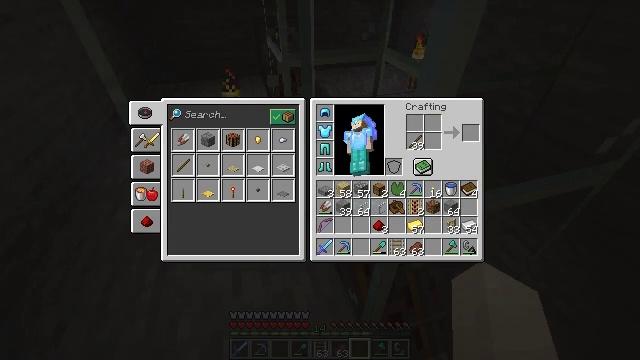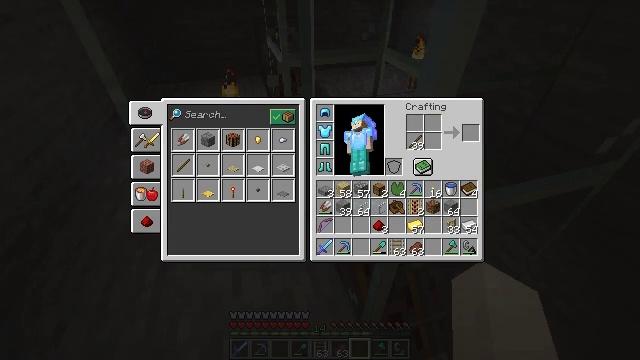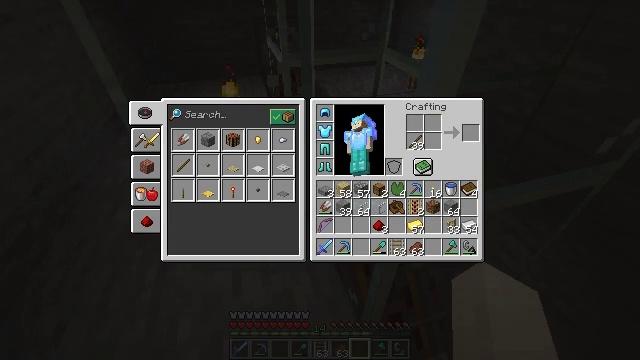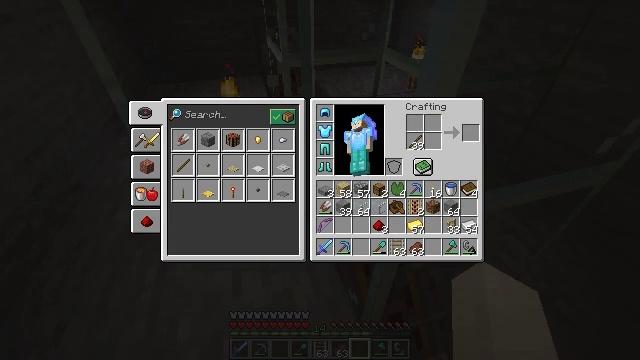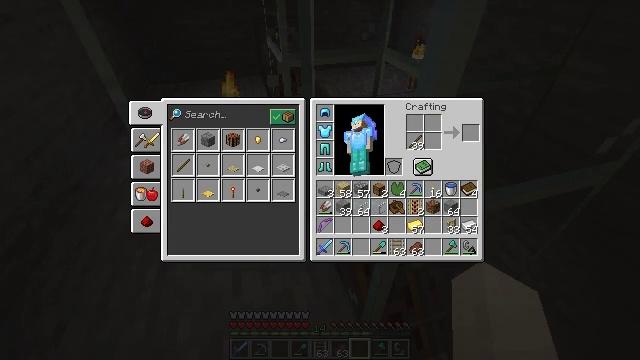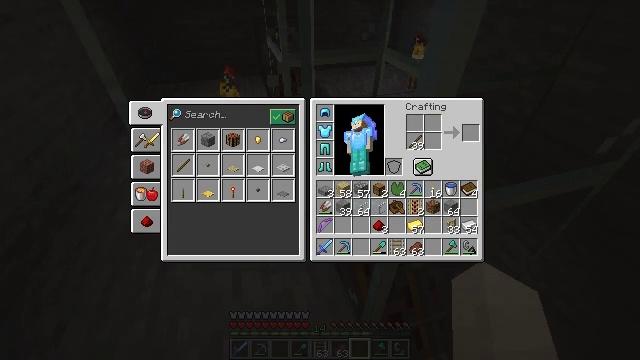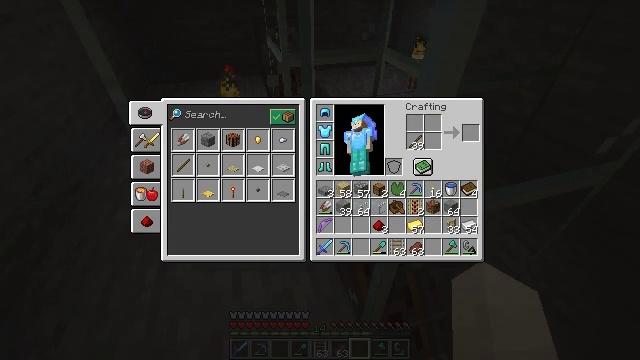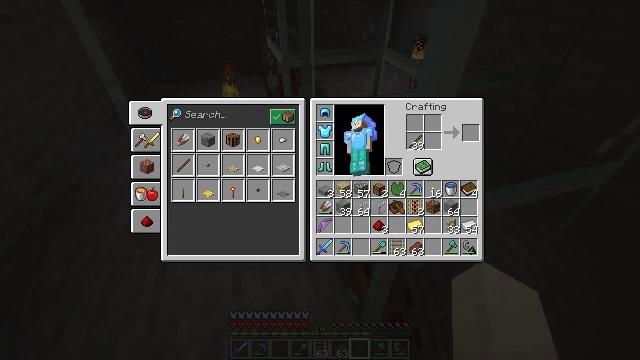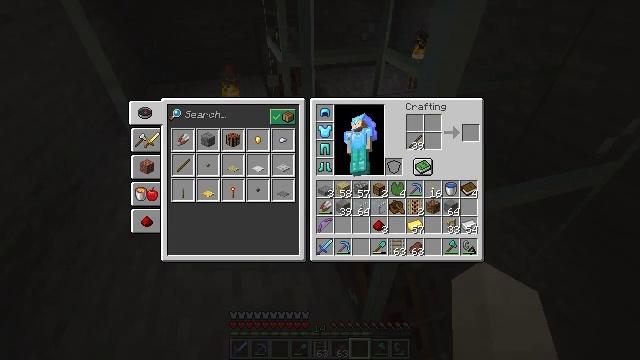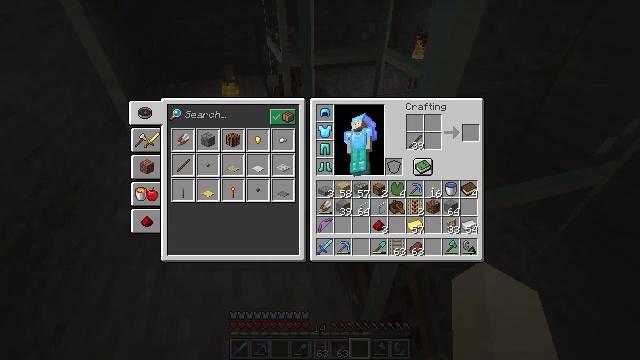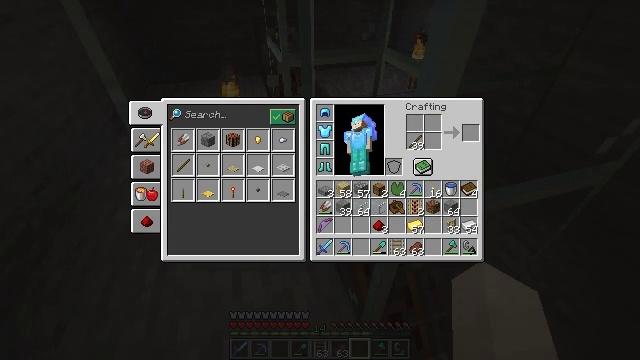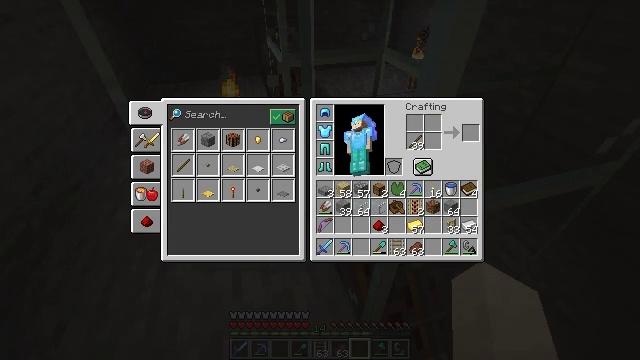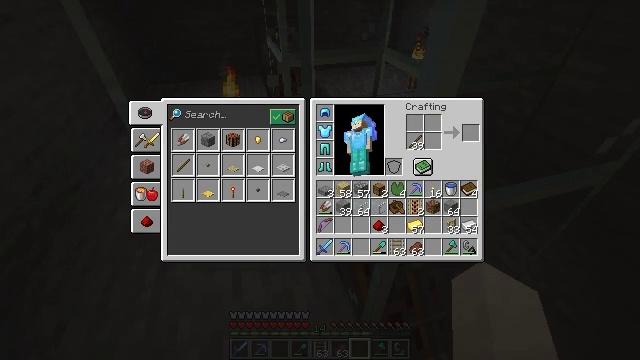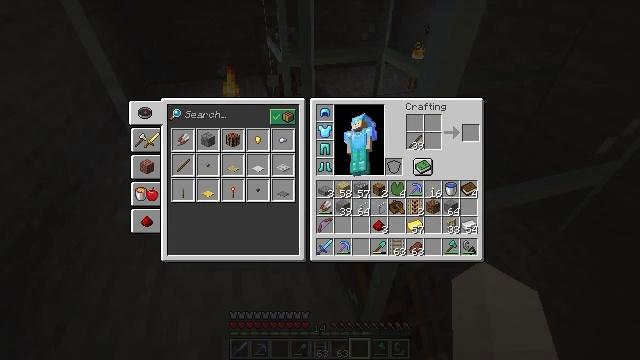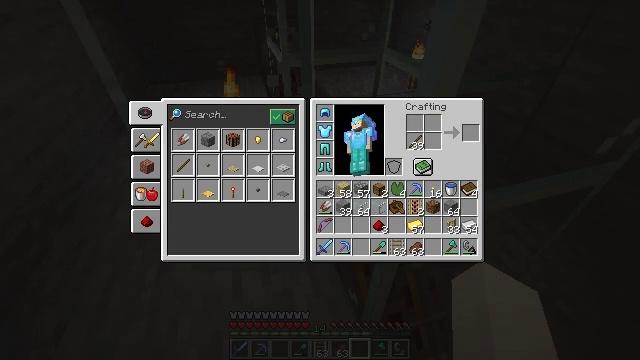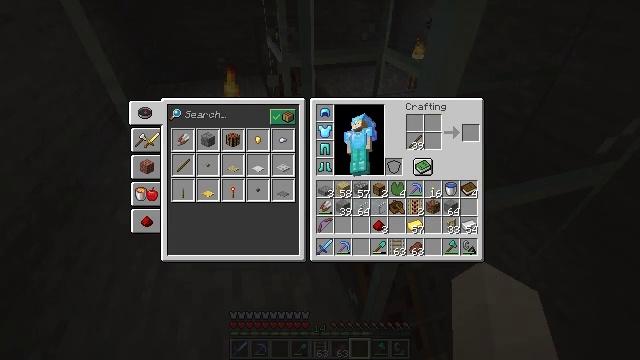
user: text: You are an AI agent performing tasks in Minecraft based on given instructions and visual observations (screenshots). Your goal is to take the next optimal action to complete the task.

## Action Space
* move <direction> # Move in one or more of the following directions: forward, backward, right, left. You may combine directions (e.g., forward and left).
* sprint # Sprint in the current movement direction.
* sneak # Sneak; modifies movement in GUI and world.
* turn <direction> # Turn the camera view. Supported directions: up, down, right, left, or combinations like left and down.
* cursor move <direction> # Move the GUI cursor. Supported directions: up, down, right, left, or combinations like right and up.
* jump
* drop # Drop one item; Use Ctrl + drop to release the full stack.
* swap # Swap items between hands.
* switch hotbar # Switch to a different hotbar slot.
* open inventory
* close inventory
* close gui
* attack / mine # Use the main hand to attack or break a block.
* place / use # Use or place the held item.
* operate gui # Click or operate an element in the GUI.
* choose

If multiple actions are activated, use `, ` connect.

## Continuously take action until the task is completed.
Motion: motion action
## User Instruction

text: Open the crafting table to create a lever.
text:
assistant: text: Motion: no_op
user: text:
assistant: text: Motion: no_op
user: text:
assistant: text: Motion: no_op
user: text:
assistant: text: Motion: no_op
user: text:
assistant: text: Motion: no_op
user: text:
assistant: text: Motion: no_op
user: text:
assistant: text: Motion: no_op
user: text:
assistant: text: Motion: no_op
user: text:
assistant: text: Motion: no_op
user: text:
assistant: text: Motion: no_op
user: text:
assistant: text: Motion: no_op
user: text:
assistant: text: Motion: no_op
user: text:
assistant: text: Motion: no_op
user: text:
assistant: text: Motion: no_op
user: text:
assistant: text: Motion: no_op
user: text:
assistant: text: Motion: no_op
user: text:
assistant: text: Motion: no_op
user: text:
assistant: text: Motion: no_op
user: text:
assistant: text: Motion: no_op
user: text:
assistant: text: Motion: no_op
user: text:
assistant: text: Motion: no_op
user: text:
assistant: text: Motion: no_op
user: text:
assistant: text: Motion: no_op
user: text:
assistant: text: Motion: no_op
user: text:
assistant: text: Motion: no_op
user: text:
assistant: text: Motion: no_op
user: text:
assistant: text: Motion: no_op
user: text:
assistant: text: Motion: no_op
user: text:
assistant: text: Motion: no_op
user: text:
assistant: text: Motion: no_op